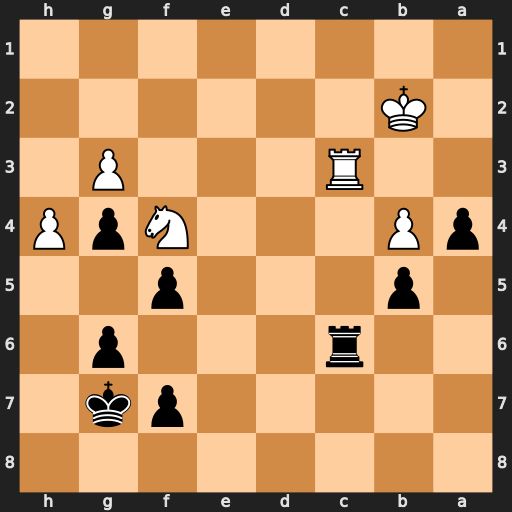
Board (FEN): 8/5pk1/2r3p1/1p3p2/pP3NpP/2R3P1/1K6/8
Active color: b
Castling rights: -
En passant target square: -
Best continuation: Rxc3 Kxc3 Kf6